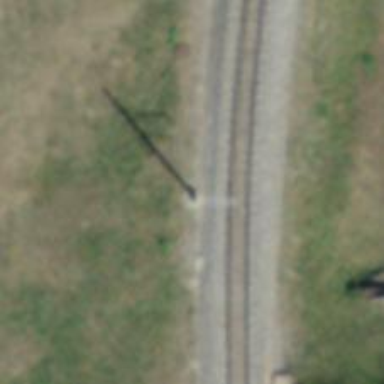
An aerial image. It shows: Catenary mast for power lines.